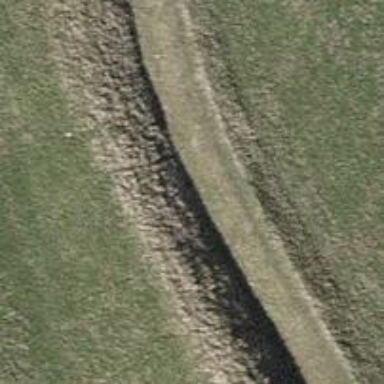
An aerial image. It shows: Track with very rough surface.